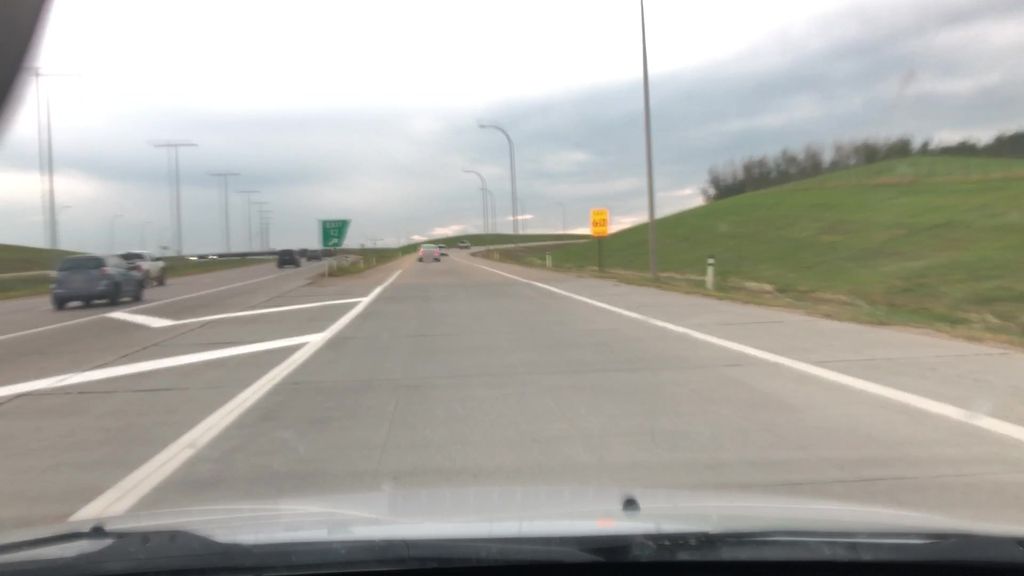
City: edmonton